Field crop: maize
Growth stage: 2
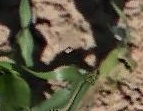
Species: maize